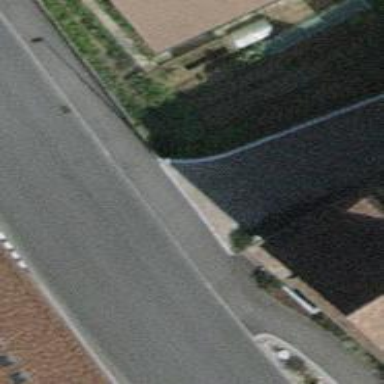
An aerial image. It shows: Asphalt sidewalk along the footway.